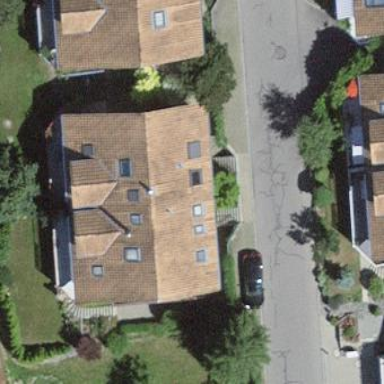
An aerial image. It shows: Terrace building.